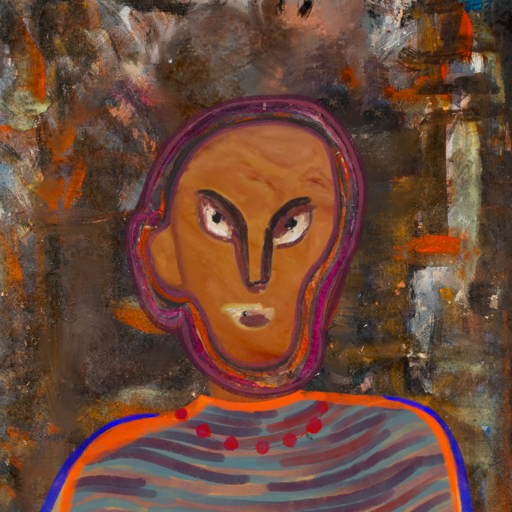
Background: GypsyQueen, Head And Neck Front: Pious_Lady, Face Front: After_Raid, Bust: Experience, Hair Front: Hypocrite, Head Accessory: Blank, Second Necklace: Blank, Necklace: Irani_3, Baby: Blank